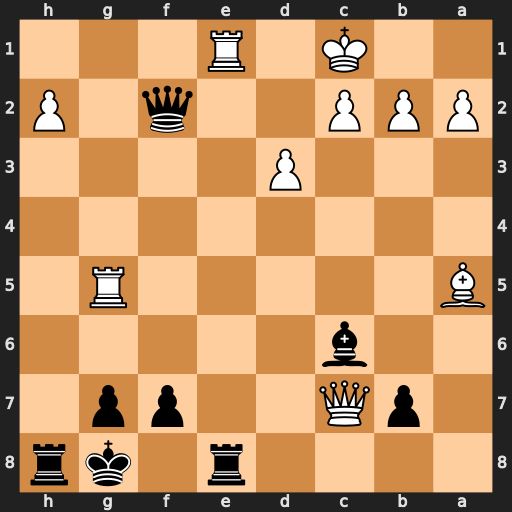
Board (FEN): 4r1kr/1pQ2pp1/2b5/B5R1/8/3P4/PPP2q1P/2K1R3
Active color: b
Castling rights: -
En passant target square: -
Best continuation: Rxe1+ Bxe1 Qxe1#